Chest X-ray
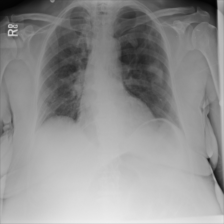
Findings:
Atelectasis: negative
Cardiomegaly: negative
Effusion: negative
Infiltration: negative
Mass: positive
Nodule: negative
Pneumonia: negative
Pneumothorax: positive
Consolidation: negative
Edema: negative
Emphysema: negative
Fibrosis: negative
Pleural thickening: negative
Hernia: negative